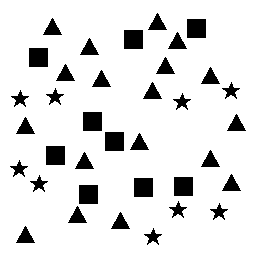
Squares: 9
Triangles: 18
Stars: 9
Total shapes: 36